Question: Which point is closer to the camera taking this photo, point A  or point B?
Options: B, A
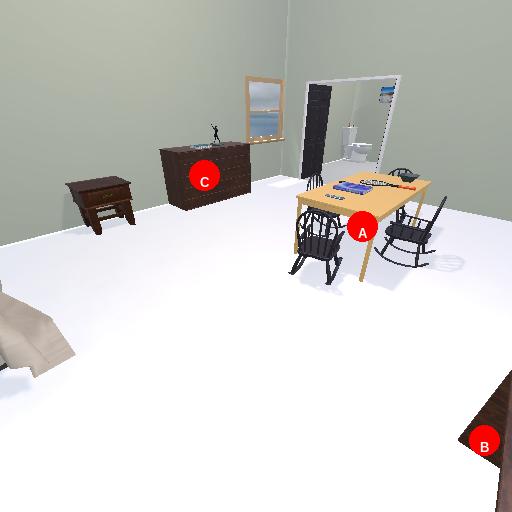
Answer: B